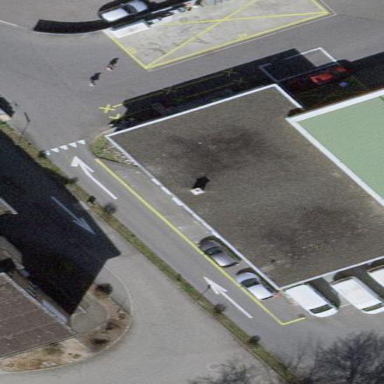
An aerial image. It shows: Convenience shop located in building.